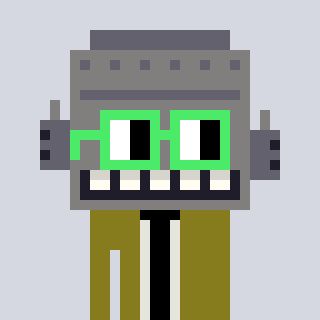
a pixel art character with square light green glasses, a robot-shaped head and a gunk-colored body on a cool background